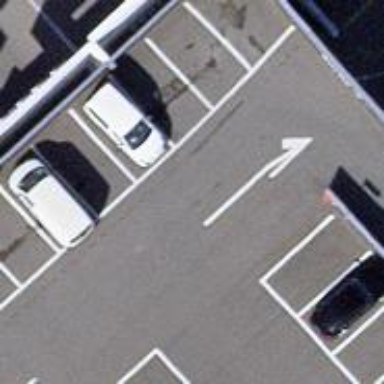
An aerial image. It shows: Parking aisle in tunnel.